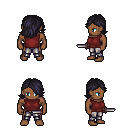
a pixel art fantasy rpg character, male body template, human, dark skin, maroon sleeveless shirt, metal pants, raven swoop hairstyle, dagger, four views (front, back, left, right), 2x2 character sprite sheet, small pixel art, hard edges, no anti-aliasing